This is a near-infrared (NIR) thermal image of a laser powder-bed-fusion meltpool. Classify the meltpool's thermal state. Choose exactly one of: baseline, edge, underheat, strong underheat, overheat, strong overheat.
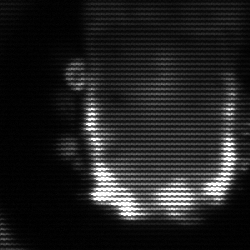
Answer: baseline